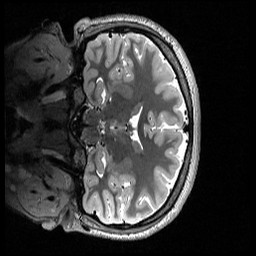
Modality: T2w
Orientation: coronal
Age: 22
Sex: female
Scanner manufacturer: siemens
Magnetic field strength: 3 T
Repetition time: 3.2 s
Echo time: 0.566 s